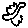
Label: bird